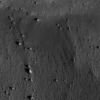
Label: not_dusty